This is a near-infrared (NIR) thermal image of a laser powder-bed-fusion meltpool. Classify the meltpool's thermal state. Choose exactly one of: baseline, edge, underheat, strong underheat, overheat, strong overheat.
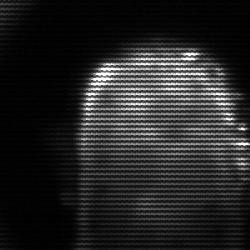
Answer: baseline